Interaction volume radius: 10 \u00c5
Interaction volume height: 10 \u00c5
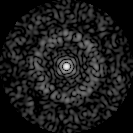
Disorder parameter: 0.8739